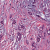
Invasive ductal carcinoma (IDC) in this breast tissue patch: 1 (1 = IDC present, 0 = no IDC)